Interaction volume radius: 10 \u00c5
Interaction volume height: 15 \u00c5
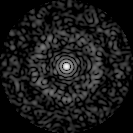
Disorder parameter: 0.8414